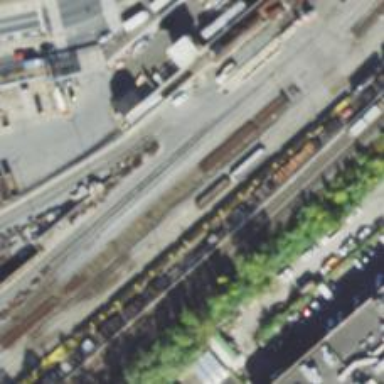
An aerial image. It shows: Railway service station.